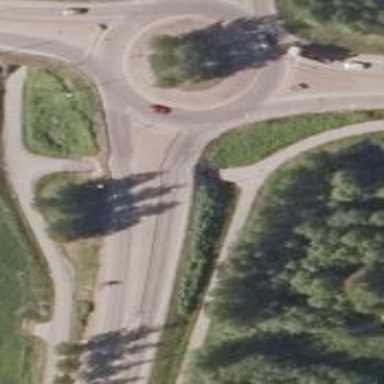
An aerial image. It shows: Cycleway.